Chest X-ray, PA view. Patient: 50 years old, sex F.
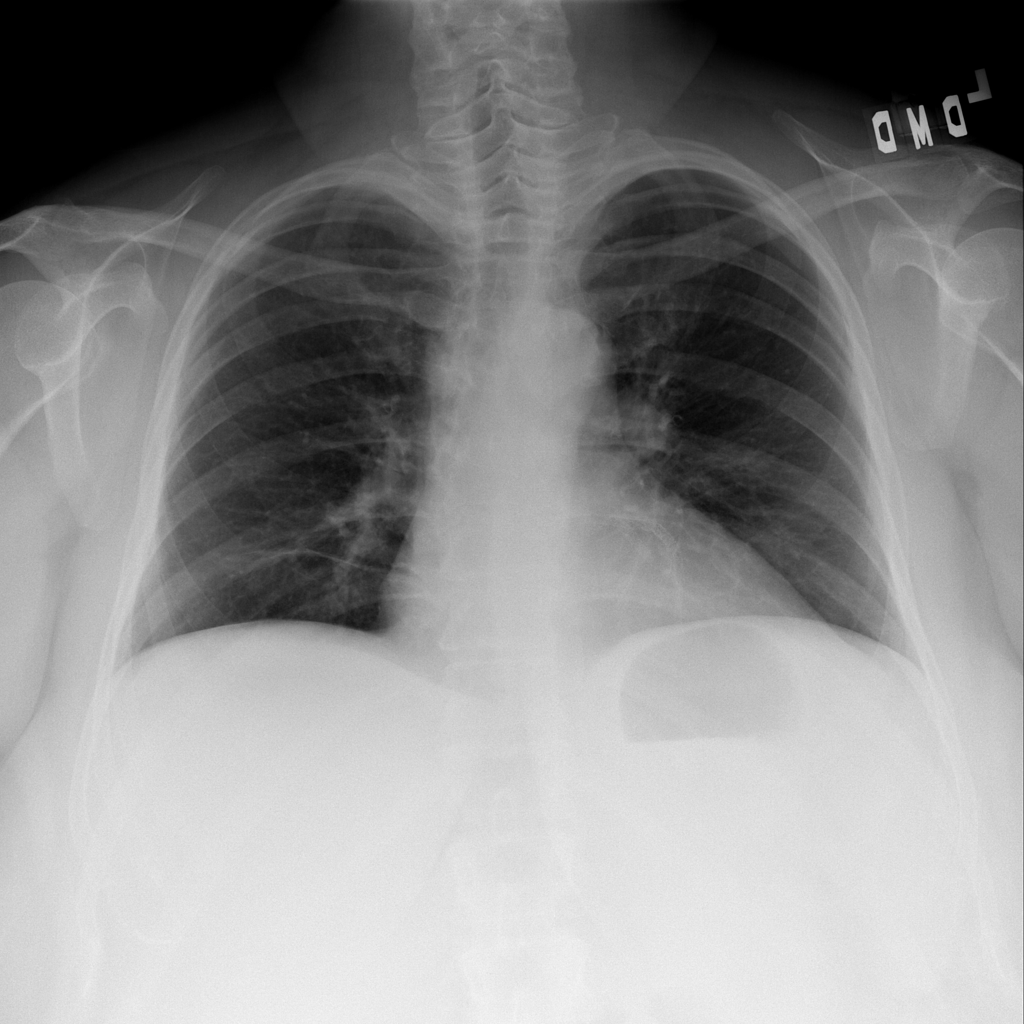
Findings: Atelectasis